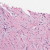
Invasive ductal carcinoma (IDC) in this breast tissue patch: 0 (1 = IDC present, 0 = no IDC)